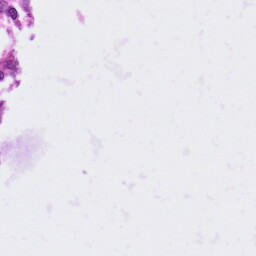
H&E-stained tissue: Ovarian